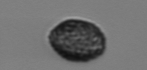
Label: Pseudochattonella_farcimen